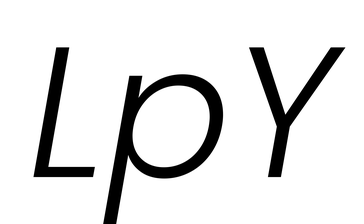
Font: Poppins-LightItalic